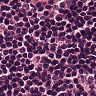
Metastatic tissue present: no